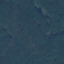
Land use / land cover: Forest